Field crop: tomato
Growth stage: 1
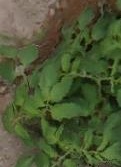
Species: tomato